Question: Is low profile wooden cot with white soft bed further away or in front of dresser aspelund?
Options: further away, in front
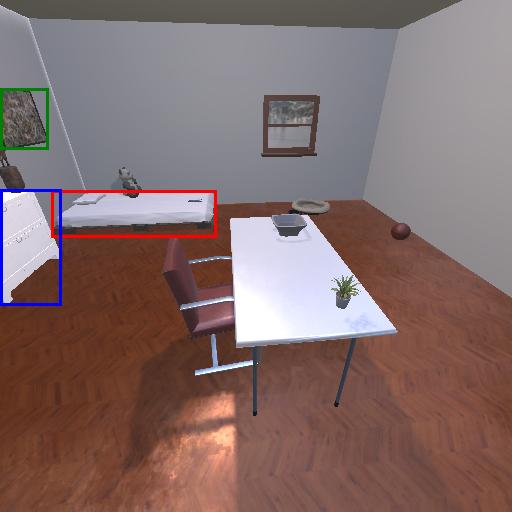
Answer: further away